Question: I've got a GameScreen class that has a touchpad within it. I have a method (setTouchpadY()) within the GameScreen class that gets the touchpad's getKnobPercentY.
'''
public float setTouchpadY() {
return touchpad.getKnobPercentY();
'''
}
In my WorldRenderer class, the render() method, I'm trying to rotate a sprite with the touchpad. gs is the GameScreen class
'''
public void render() {
//render stuff
moveCamera(leon.getPosition().x, CAMERA_HEIGHT / 2);
spriteBatch.setProjectionMatrix(cam.combined);
spriteBatch.begin();
drawVillage();
drawTile();
drawLeon();
spriteBatch.end();
if (leon.isAiming()) {
leonAimArmSpriteR.rotate(gs.setTouchpadY()); //This line causing crash
}
'''
}
I've put the touchpad and buttons into the Gamescreen class because it's implementing Screen and Input Processor. Tried to put them into WorldRenderer with no luck so far.Here is my logcat/console, this is from trying to run the desktop version, if I need to post the android I will
'''
Exception in thread "LWJGL Application" com.badlogic.gdx.utils.GdxRuntimeException: java.lang.NullPointerException
at com.badlogic.gdx.backends.lwjgl.LwjglApplication$1.run(LwjglApplication.java:113)
Caused by: java.lang.NullPointerException
at com.me.RE4.view.WorldRenderer.render(WorldRenderer.java:142)
at com.me.RE4.screens.GameScreen.render(GameScreen.java:151)
at com.badlogic.gdx.Game.render(Game.java:46)
at com.badlogic.gdx.backends.lwjgl.LwjglApplication.mainLoop(LwjglApplication.java:191)
at com.badlogic.gdx.backends.lwjgl.LwjglApplication$1.run(LwjglApplication.java:110)
'''
EDIT
So I've found that I had not instantiated GameScreen, when I did that it was saying that WorldController is the null. So I instantiated WorldController in WorldRenderer, but then it's saying that TouchpadY() method within GameScreen is null, set the break point and that's giving me all sorts of variables as null.

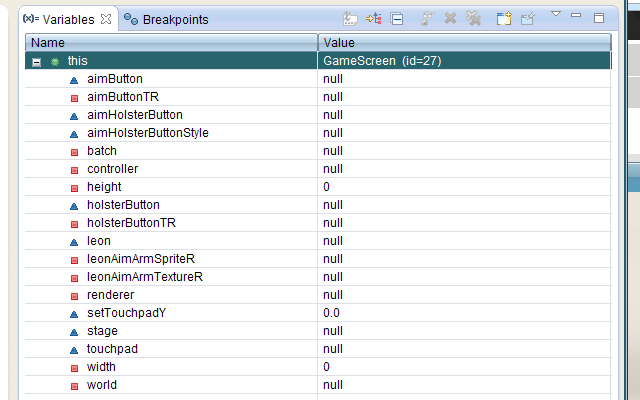
Answer: Alright, I was trying to do the rotation within WorldRenderer initially, within the render method so that holding the touchpad steady at a certain point would keep rotation going at that degree. I would have had to instantiate / reference a lot of items within WR for that to work, so I ended up instatiating gamescreen in WR and then referenced my sprite that I wanted to rotate in GS and then the touchpad values worked within the render method of the GS. Mucho sloppy